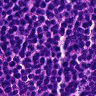
Metastatic tissue present: no